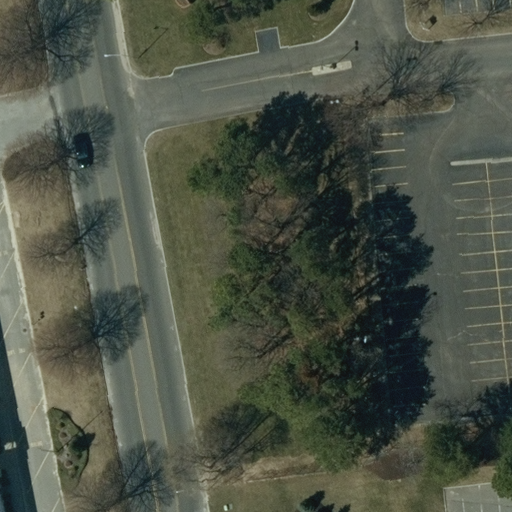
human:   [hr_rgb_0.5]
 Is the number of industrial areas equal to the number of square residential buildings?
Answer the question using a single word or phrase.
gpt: no

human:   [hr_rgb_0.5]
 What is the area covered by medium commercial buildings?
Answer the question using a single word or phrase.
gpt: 446m2

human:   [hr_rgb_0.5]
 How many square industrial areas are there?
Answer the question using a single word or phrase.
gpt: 0

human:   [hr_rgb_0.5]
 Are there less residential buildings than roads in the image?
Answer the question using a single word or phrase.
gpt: yes

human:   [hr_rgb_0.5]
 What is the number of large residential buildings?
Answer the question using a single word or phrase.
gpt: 0

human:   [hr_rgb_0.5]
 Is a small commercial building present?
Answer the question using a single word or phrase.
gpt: no

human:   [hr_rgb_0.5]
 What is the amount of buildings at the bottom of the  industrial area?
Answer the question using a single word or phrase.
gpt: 1

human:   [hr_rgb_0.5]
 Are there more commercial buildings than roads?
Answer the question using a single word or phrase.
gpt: no

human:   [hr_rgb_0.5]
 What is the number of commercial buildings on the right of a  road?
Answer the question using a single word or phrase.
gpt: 0

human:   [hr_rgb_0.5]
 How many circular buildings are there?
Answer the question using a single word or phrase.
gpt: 0

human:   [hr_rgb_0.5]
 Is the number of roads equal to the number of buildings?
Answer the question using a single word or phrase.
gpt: no

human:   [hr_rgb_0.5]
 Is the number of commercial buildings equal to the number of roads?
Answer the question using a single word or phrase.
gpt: no

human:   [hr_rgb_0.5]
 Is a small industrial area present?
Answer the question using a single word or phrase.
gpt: no

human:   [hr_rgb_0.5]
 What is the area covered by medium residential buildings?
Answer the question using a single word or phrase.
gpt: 0m2

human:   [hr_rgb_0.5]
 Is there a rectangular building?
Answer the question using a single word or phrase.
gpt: yes

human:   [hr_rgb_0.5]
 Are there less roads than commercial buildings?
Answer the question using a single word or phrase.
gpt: no

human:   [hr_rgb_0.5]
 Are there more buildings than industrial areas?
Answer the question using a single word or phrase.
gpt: no

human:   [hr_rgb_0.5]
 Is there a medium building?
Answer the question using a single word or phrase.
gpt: yes

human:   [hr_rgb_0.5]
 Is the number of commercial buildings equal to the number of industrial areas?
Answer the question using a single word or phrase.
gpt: yes

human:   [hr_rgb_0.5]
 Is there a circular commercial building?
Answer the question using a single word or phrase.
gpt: no

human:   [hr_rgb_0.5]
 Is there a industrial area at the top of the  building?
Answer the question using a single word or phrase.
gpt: yes

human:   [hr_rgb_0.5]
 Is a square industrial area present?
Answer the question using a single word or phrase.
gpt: no

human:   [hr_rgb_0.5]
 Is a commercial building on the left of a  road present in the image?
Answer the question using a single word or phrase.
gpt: yes

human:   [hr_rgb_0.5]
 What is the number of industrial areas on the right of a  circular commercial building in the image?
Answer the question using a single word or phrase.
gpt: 0

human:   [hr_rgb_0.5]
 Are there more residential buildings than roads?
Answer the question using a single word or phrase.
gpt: no

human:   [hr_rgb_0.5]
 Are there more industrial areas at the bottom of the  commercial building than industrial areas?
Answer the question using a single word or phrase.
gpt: no

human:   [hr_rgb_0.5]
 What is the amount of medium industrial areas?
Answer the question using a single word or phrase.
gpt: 0

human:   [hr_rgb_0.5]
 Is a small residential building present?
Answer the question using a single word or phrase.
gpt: no

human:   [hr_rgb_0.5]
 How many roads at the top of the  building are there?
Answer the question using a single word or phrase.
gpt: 3

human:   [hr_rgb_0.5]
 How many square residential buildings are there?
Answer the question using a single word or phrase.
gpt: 0

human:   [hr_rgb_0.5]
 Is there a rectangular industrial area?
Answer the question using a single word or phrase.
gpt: yes

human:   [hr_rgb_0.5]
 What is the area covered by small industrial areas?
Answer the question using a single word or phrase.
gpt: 0m2

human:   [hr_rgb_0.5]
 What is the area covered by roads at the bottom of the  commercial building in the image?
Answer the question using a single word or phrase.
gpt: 0m2

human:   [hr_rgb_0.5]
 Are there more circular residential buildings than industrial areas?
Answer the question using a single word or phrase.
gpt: no

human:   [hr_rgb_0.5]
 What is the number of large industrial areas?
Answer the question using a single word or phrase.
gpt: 1

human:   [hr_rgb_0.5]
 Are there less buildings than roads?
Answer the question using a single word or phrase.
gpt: yes